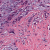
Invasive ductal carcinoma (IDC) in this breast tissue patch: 1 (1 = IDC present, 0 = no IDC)